Question: I found that making requests to our web role after periods on inactivity would result in a very slow request (up to 30 seconds). After that initial request, the role would perform as it should.
After much Googling, I came across four different strategies (listed below):
## (a) Disabling IIS idle timeout in RoleEntryPoint.OnStart()
'''
public override bool OnStart()
{
using (var server = new ServerManager())
{
server.ApplicationPoolDefaults.ProcessModel.IdleTimeout = TimeSpan.Zero;
server.CommitChanges();
}
return base.OnStart();
}
'''
This also requires that the role runs at an elevated level.
## (b) Perform regular requests in the RoleEntryPoint.Run()
'''
public override void Run()
{
var localuri = new Uri(string.Format("https://{0}/Help", RoleEnvironment.CurrentRoleInstance.InstanceEndpoints["HttpsIn"].IPEndpoint));
while (true)
{
try
{
var request = (HttpWebRequest)WebRequest.Create(localuri);
request.Method = "GET";
var response = request.GetResponse();
}
catch { }
System.Threading.Thread.Sleep(3000);
}
}
'''
## (c) Set preloadEnabled and startMode in the RoleEntryPoint.OnStart()
'''
public override void OnStart()
{
using (var serverManager = new ServerManager())
{
foreach (var application in serverManager.Sites.SelectMany(x => x.Applications))
{
application["preloadEnabled"] = true;
}
foreach (var applicationPool in serverManager.ApplicationPools)
{
applicationPool["startMode"] = "AlwaysRunning";
}
serverManager.CommitChanges();
}
return base.OnStart();
}
'''
## (d) And lastly, using Azure's "Always On" (EDIT: This is only for Azure websites unfortunately!)

Which of these strategies should I perform?
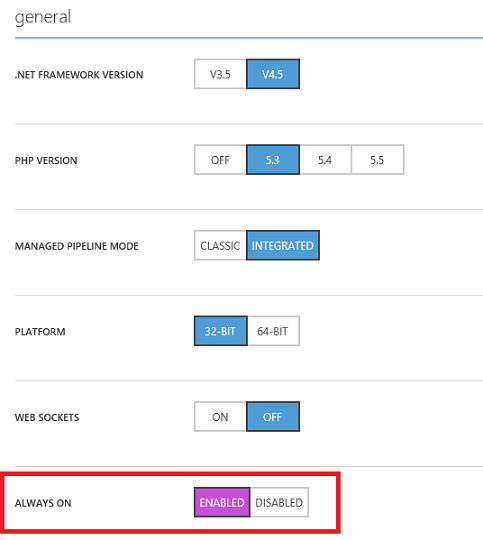
Answer: We use a combination of a couple of those answers and it works perfectly well for us, they're very quick to change and test however, it seems to cover all bases.
'''
public override bool OnStart()
{
ServicePointManager.DefaultConnectionLimit = 12;
if(!RoleEnvironment.IsEmulated)
{
using(ServerManager serverManager = new ServerManager())
{
foreach (var app in serverManager.Sites.SelectMany(x => x.Applications))
{
app["preloadEnabled"] = true;
}
foreach (var appPool in serverManager.ApplicationPools)
{
appPool.AutoStart = true;
appPool["startMode"] = "AlwaysRunning";
appPool.ProcessModel.IdleTimeout = TimeSpan.Zero;
appPool.Recycling.PeriodicRestart.Time = TimeSpan.Zero;
}
serverManager.CommitChanges();
}
}
return base.OnStart();
}
'''